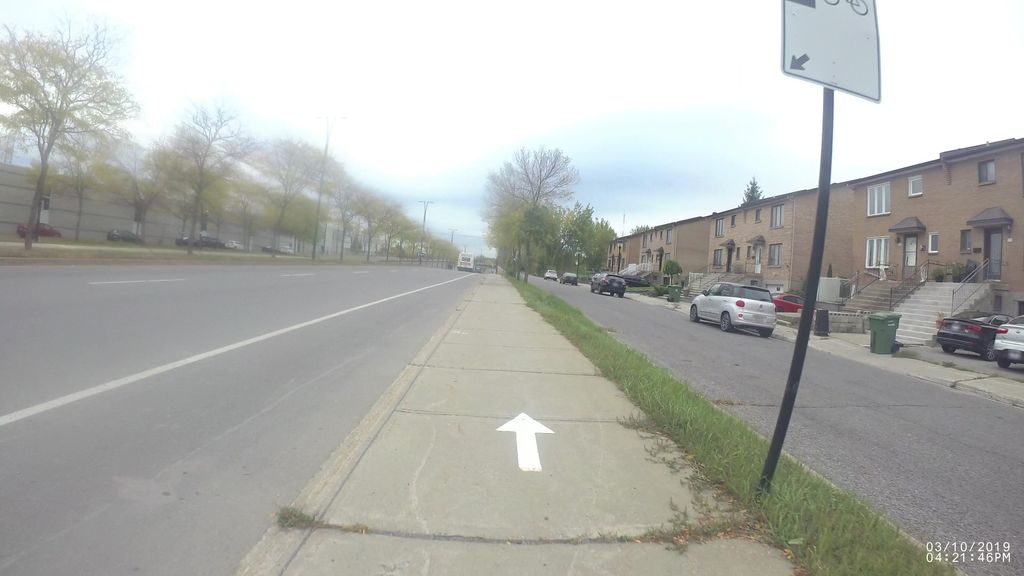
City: montreal